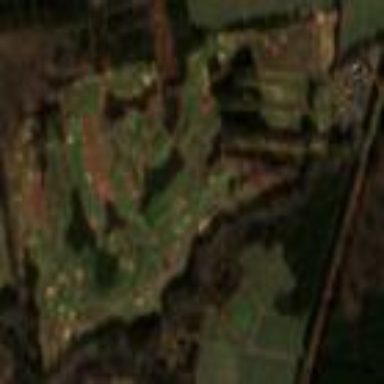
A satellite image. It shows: Golf course surrounded by greenery.